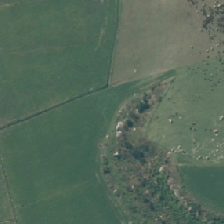
Land cover: low_producing_grassland